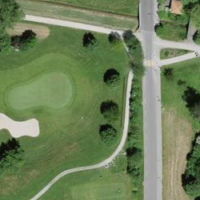
EUNIS habitat code: 53
Species observed at this site:
Prunus padus